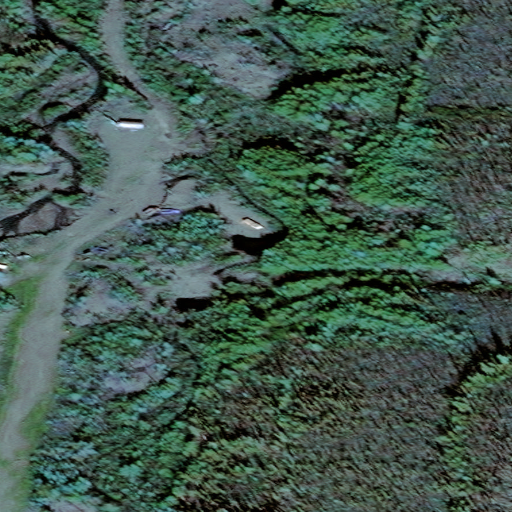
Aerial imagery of valley in Alaska named Flume Gulch containing only unknown